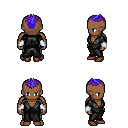
a pixel art fantasy rpg character, male body template, human, dark skin, gray robe, teal pants, blue short mohawk hairstyle, white cloth bracers, brown shoes, four views (front, back, left, right), 2x2 character sprite sheet, small pixel art, hard edges, no anti-aliasing